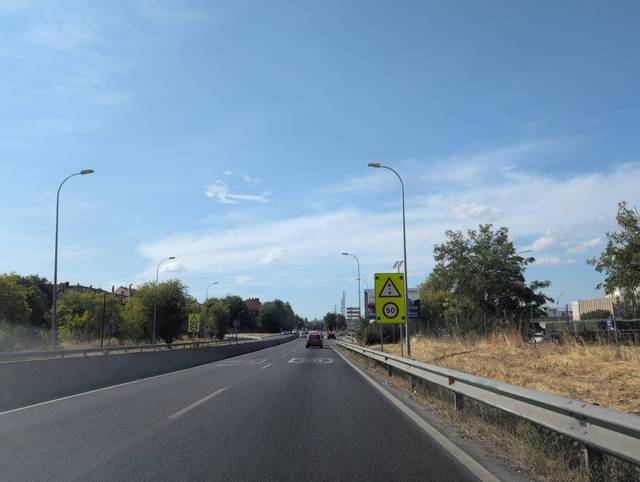
Region: Spain
Coordinates: 40.321, -3.751